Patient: sex F, age 59
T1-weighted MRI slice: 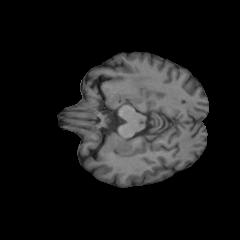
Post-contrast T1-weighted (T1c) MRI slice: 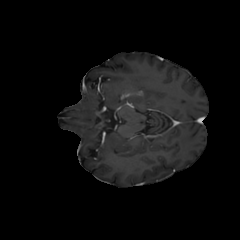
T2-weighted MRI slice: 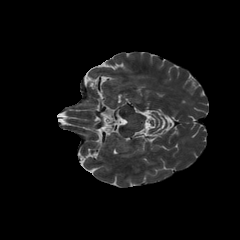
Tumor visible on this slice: yes
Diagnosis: Glioblastoma, IDH-wildtype
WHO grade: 4